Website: home-depot
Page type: customer-info-address
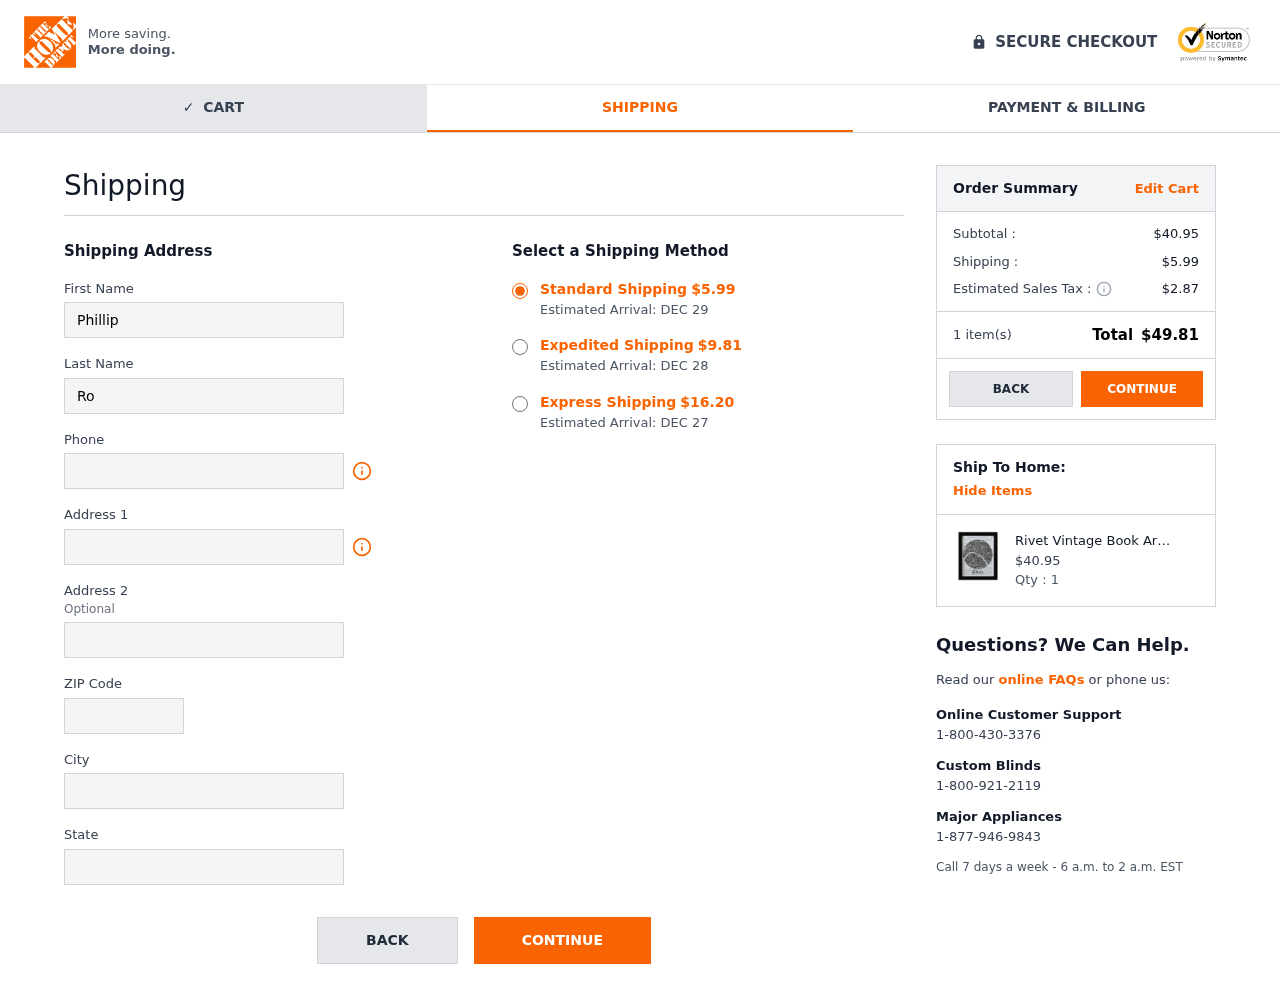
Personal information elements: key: PII_CITY
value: South Gabrielle
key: PII_FIRSTNAME
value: Phillip
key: PII_LASTNAME
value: Ross
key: PII_PHONE
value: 5423118710
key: PII_POSTCODE
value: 92674
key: PII_STATE
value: Rhode Island
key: PII_STREET
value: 456 Roy Fields Apt. 203
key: PII_STREET2
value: Suite 249
Product elements: key: PRODUCT1_NAME
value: Rivet Vintage Book Art Paris 11 x 14, Black Frame-P
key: PRODUCT1_PRICE
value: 40.95
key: PRODUCT1_QUANTITY
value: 1
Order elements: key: ORDER_SHIPPING_COST
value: $5.99
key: ORDER_DELIVERY_DATE
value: Estimated Arrival: DEC 29
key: ORDER_SHIPPING_COST_EXPEDITED
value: $9.81
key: ORDER_DELIVERY_DATE_EXPEDITED
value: Estimated Arrival: DEC 28
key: ORDER_SHIPPING_COST_EXPRESS
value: $16.20
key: ORDER_DELIVERY_DATE_EXPRESS
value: Estimated Arrival: DEC 27
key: ORDER_SUBTOTAL
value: $40.95
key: ORDER_TAX
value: $2.87
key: ORDER_NUM_ITEMS
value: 1 item(s)
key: ORDER_TOTAL
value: $49.81